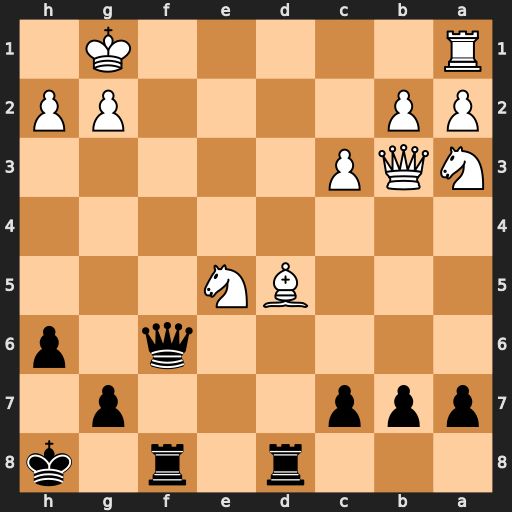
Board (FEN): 3r1r1k/ppp3p1/5q1p/3BN3/8/NQP5/PP4PP/R5K1
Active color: b
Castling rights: -
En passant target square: -
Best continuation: Qf2+ Kh1 Qf1+ Rxf1 Rxf1#